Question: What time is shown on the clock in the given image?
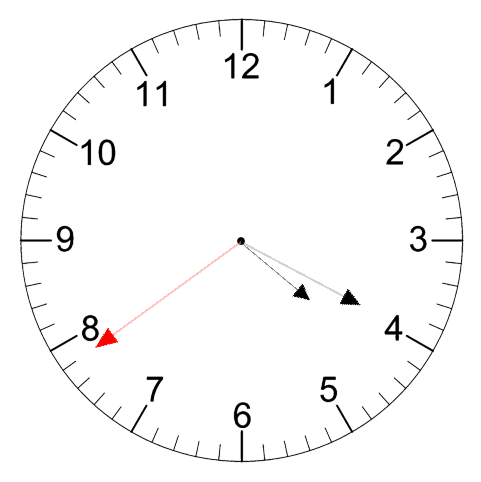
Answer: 04:19:39